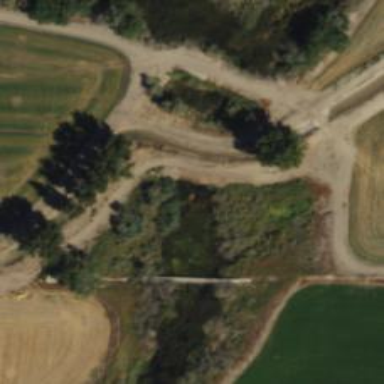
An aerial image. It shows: Culvert tunnel.